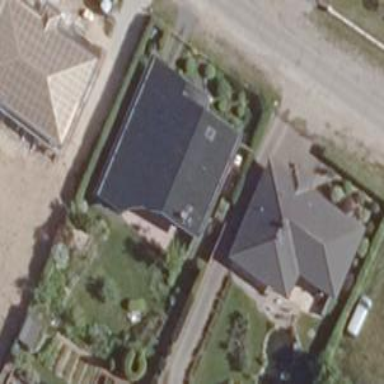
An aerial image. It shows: Building with gabled roof.